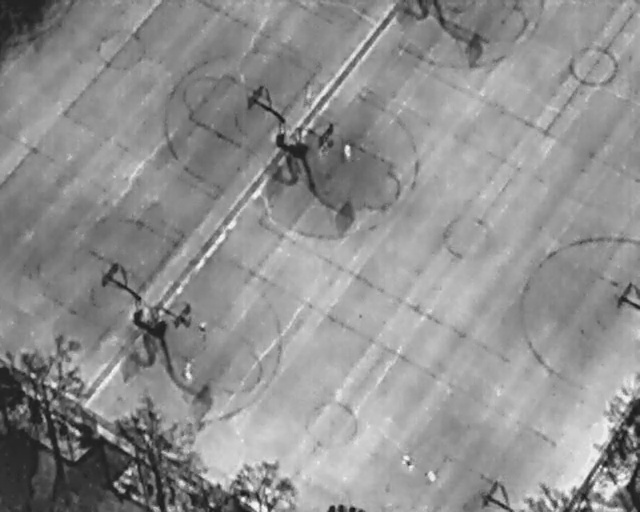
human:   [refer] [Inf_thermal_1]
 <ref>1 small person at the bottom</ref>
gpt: <box>[[66, 91, 68, 93, 2]]</box>

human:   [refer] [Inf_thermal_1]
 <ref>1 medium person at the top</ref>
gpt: <box>[[52, 28, 55, 30, 2]]</box>